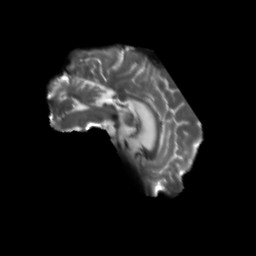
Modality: T2w
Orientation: sagittal
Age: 53
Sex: male
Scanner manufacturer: siemens
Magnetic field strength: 3 T
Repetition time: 5.25 s
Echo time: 0.08 s